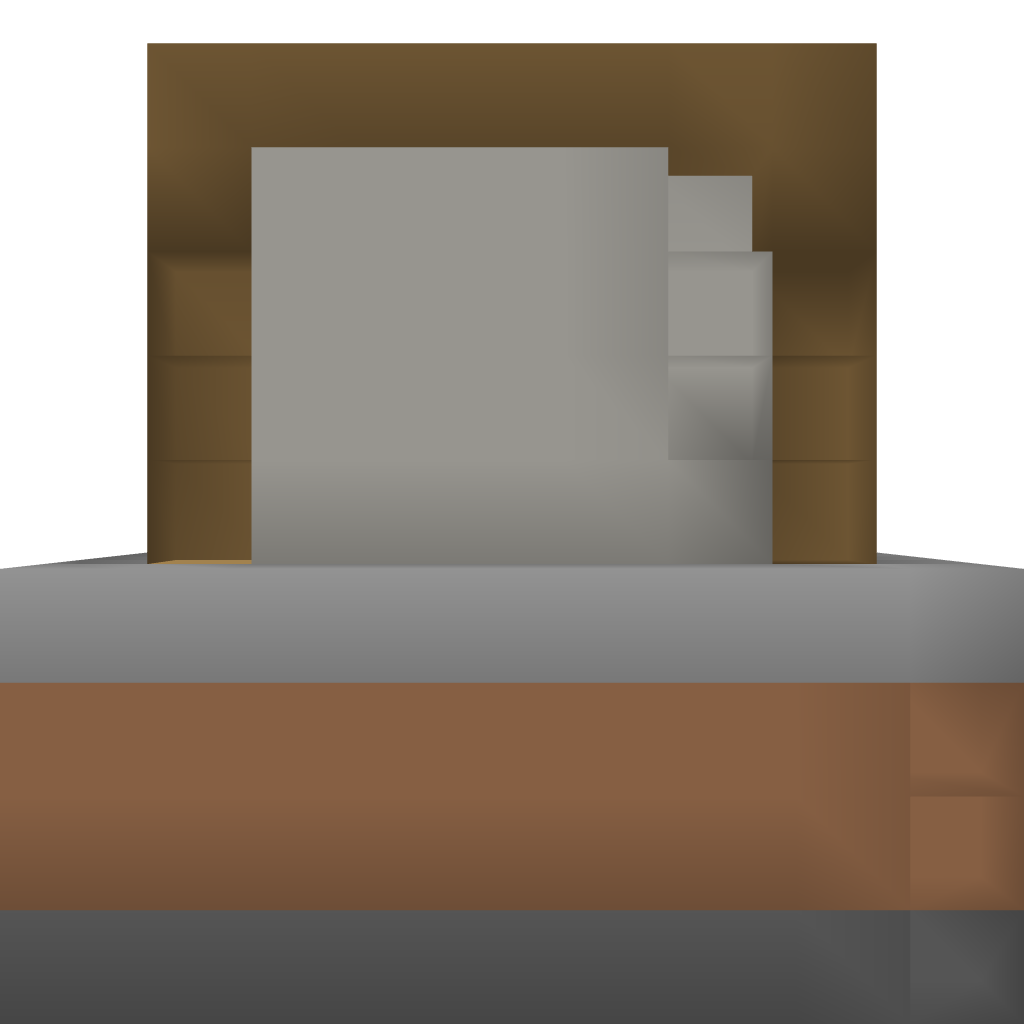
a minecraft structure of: Open Cafe